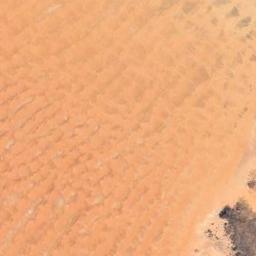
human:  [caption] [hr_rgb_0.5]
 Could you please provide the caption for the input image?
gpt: There are many lines in the desert .

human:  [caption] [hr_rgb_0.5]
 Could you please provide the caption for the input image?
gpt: The desert is full of yellow sand .

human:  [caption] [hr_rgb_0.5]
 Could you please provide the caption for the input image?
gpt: The desert has yellow sand, Some dense plants and small dunes .

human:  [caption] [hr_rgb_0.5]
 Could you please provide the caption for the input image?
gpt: This is a orange desert with wavy stripes .

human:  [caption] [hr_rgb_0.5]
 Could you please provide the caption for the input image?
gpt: A yellow desert with patterned stripes .